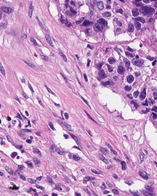
Tumor epithelial tissue: yes
Tumor-associated stroma tissue: yes
Normal tissue: no